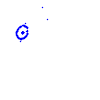
Particle: kaon